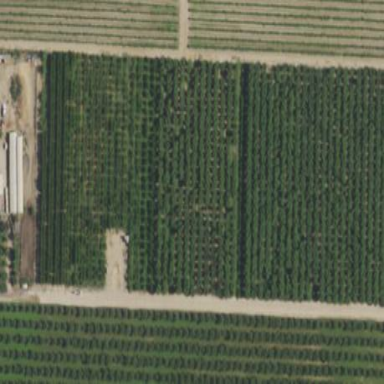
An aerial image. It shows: Orchard planted with peach trees.